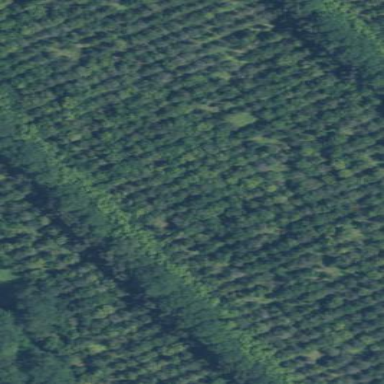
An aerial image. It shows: Orchard filled with macadamia trees.